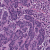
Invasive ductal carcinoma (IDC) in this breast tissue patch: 1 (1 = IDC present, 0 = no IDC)